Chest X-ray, PA view. Patient: 73 years old, sex F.
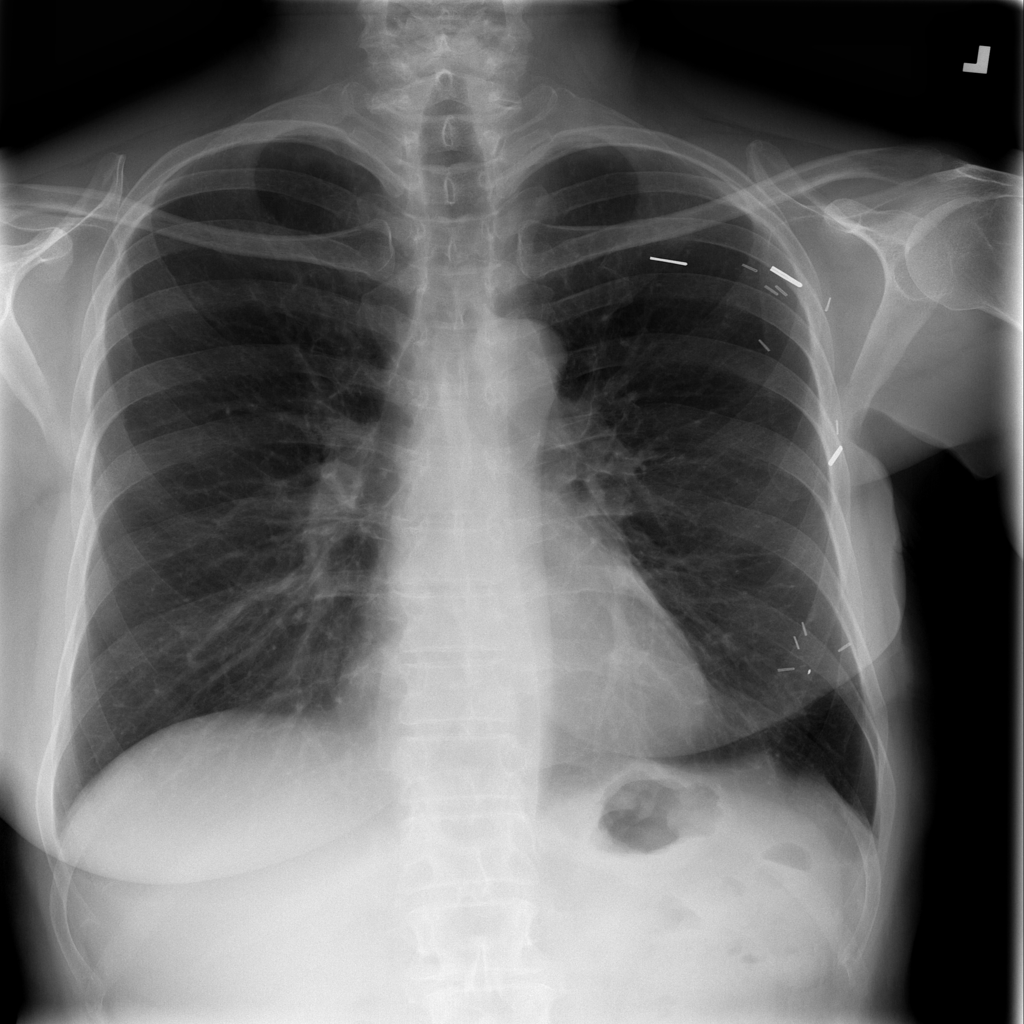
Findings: No Finding